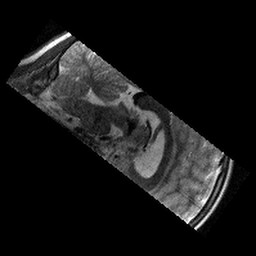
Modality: T2w
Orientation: sagittal
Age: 9
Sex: male
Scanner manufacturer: siemens
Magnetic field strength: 3 T
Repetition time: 9.23 s
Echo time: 0.067 s